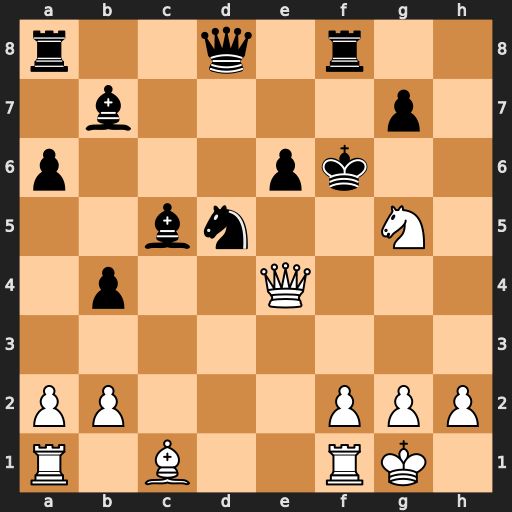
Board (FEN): r2q1r2/1b4p1/p3pk2/2bn2N1/1p2Q3/8/PP3PPP/R1B2RK1
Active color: w
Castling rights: -
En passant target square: -
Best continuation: Qxe6#